Field crop: maize
Growth stage: 2
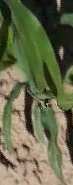
Species: maize